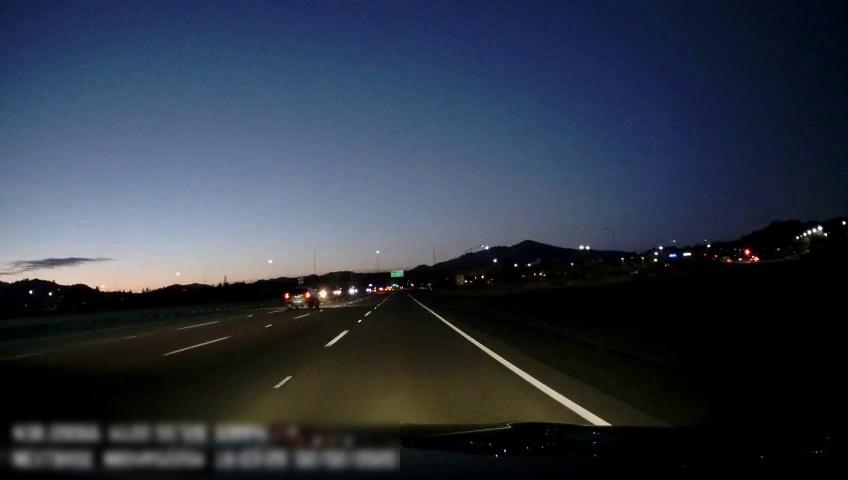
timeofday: Dusk/Dawn/Twilight
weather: Other
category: Drivable Space
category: Vehicles | SUV
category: Lanes | Alternate Lane
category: Lanes | Alternate Lane
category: Lanes | Alternate Lane
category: Lanes | Alternate Lane
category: Lanes | Alternate Lane
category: Traffic | Signs
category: Traffic | Signs